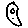
Label: moon